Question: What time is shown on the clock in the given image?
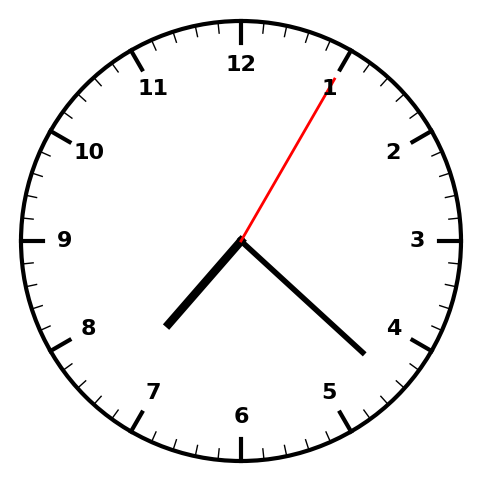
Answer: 07:22:05